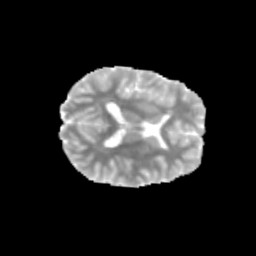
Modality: MD
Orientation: axial
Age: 12
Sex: female
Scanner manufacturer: siemens
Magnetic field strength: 3 T
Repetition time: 3.8 s
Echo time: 0.07 s